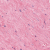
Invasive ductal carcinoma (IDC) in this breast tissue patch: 0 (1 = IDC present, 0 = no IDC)